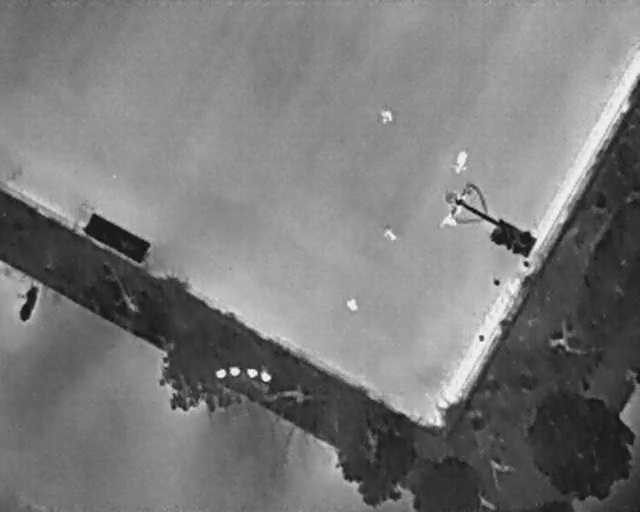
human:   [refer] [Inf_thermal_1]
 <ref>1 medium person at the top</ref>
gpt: <box>[[58, 21, 61, 24, 2]]</box>

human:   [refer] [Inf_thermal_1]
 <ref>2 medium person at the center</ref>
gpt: <box>[[59, 44, 62, 47, 147], [53, 57, 56, 60, 147]]</box>